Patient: sex M, age 68
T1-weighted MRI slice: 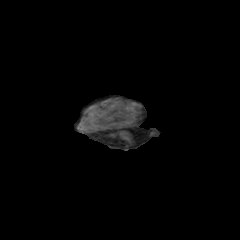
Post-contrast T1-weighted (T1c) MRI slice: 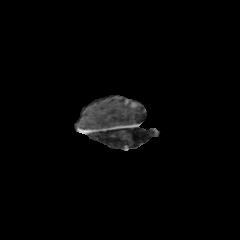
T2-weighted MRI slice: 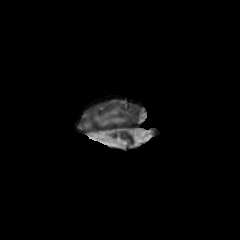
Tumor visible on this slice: yes
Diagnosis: Glioblastoma, IDH-wildtype
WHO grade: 4